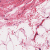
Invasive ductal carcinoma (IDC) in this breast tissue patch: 0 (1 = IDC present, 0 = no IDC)